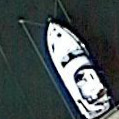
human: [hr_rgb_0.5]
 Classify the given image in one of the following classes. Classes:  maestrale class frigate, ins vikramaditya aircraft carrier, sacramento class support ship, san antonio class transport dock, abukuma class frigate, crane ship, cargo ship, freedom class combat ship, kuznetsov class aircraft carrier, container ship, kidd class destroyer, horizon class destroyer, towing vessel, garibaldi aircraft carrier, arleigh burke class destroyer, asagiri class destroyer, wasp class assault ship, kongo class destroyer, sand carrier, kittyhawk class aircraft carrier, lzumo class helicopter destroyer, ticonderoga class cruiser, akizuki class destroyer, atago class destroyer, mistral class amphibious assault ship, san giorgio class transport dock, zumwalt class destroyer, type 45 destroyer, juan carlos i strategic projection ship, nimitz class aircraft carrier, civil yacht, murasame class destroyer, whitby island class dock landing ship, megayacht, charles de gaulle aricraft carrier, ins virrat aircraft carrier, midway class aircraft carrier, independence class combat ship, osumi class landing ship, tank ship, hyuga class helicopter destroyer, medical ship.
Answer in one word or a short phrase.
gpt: Civil yacht